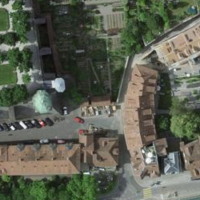
EUNIS habitat code: 54
Species observed at this site:
Certhia brachydactyla
Corvus corone
Podiceps cristatus
Cyanistes caeruleus
Fulica atra
Anas crecca
Passer domesticus
Cymbalaria muralis
Sylvia atricapilla
Turdus merula
Erigeron karvinskianus
Phylloscopus collybita
Larus michahellis
Parus major
Erithacus rubecula
Cinclus cinclus
Columba livia
Ciconia ciconia